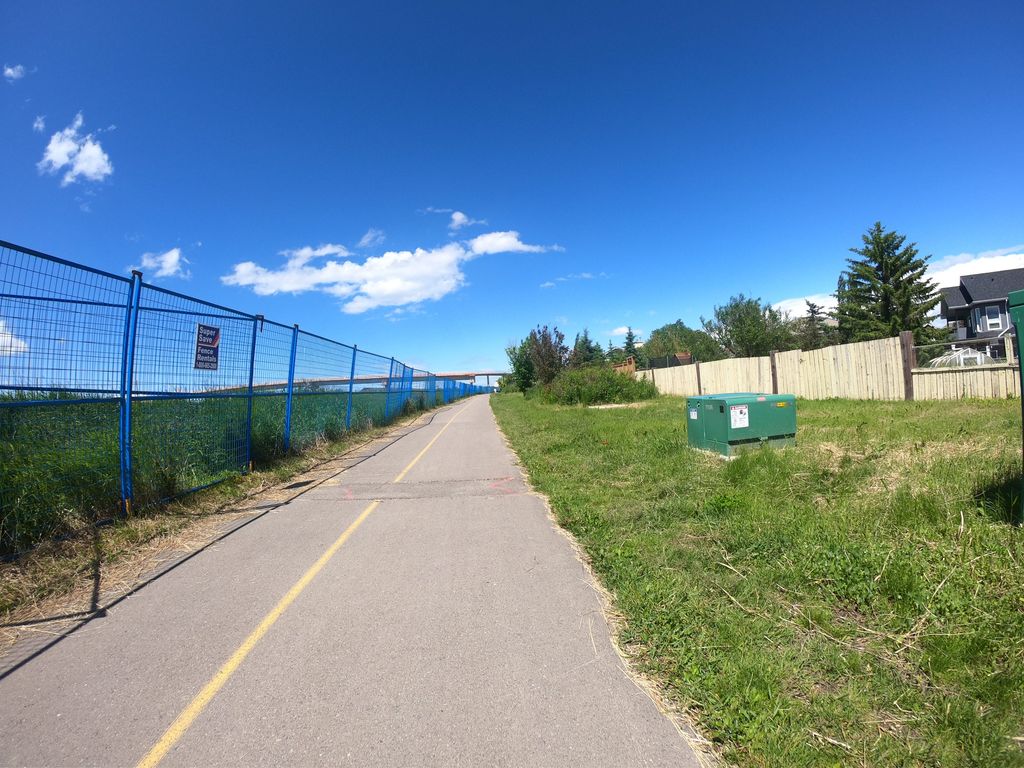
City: calgary